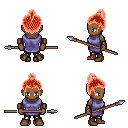
a pixel art fantasy rpg character, female body template, human, dark skin, chain tabard jacket, gold greaves, red short topknot hairstyle, leather bracers, brown shoes, spear, four views (front, back, left, right), 2x2 character sprite sheet, small pixel art, hard edges, no anti-aliasing